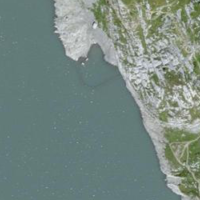
EUNIS habitat code: 14
Species observed at this site:
Ajuga pyramidalis